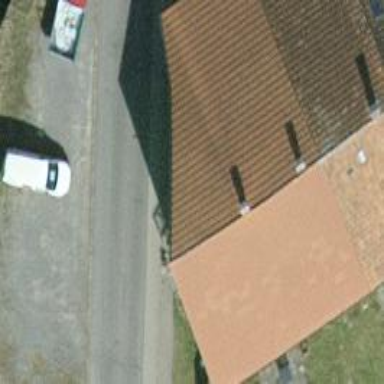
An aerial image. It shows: Terrace building.